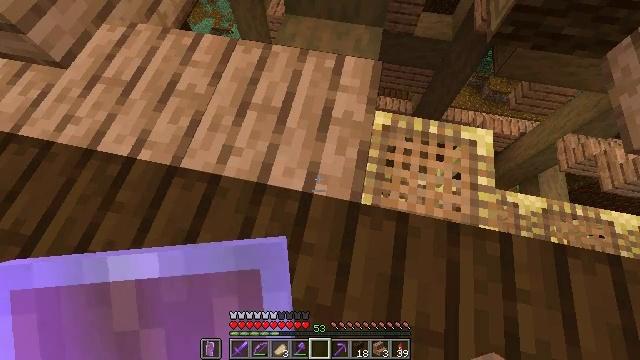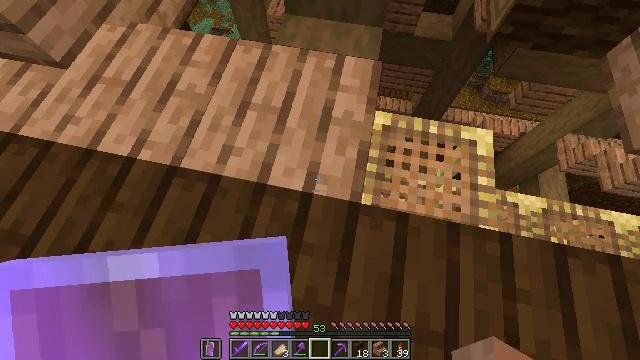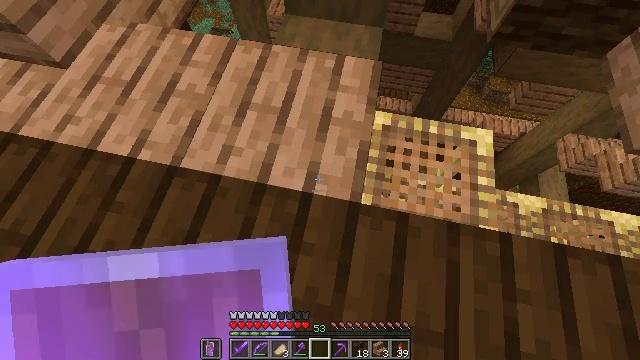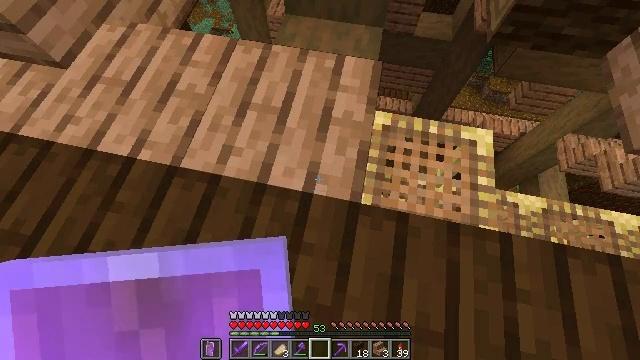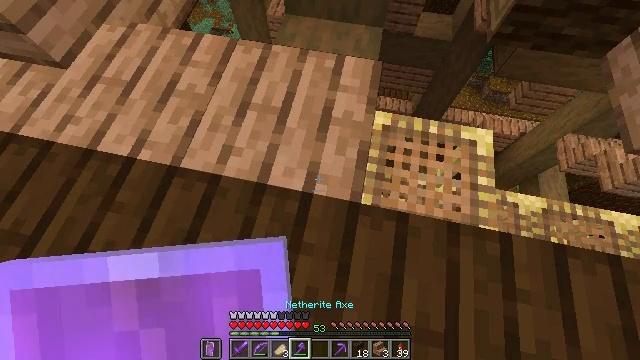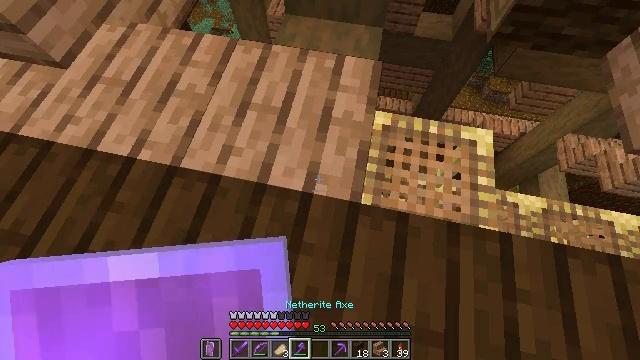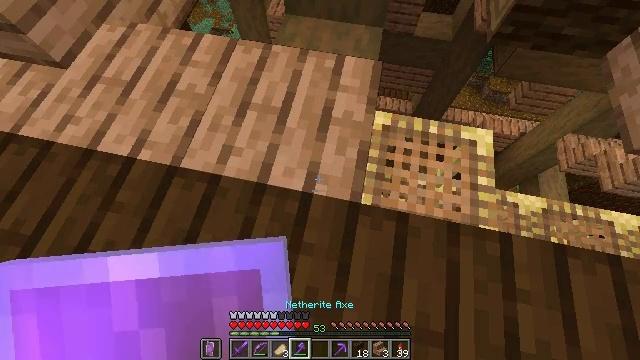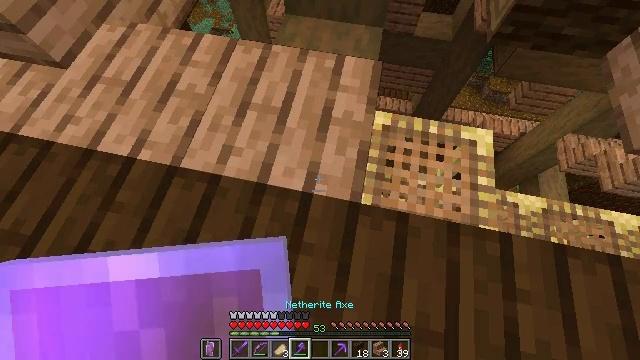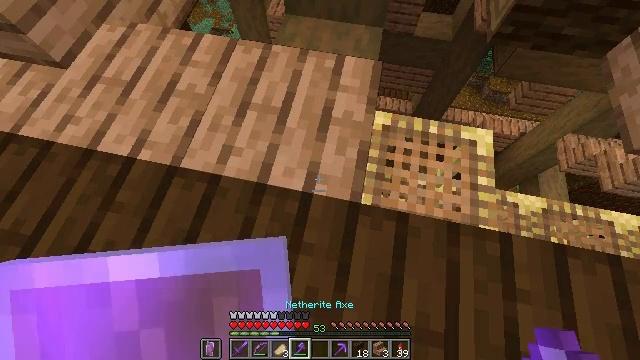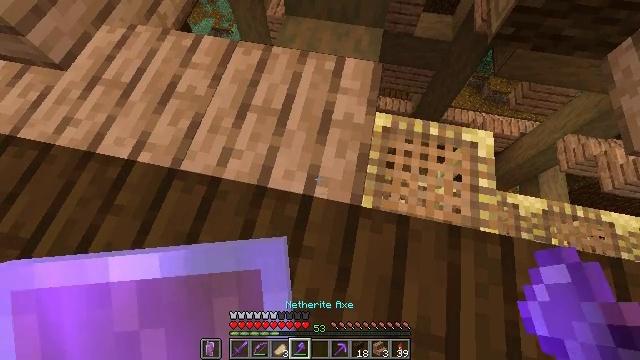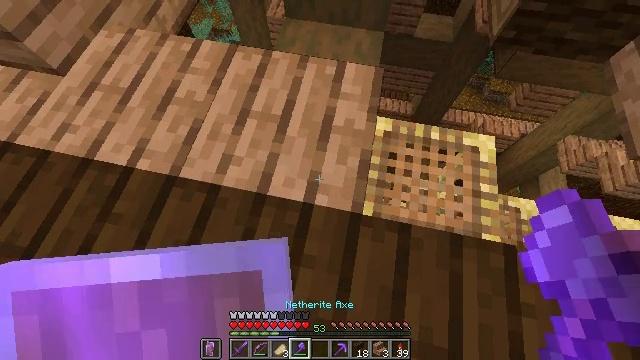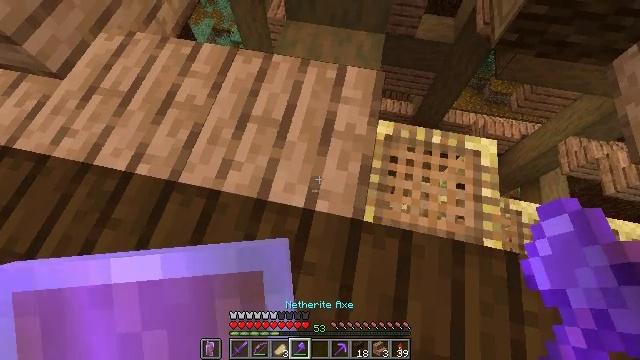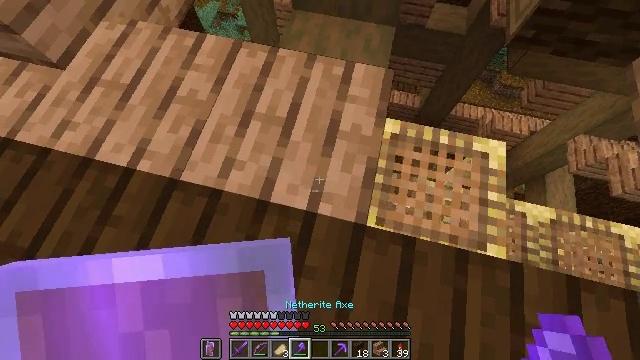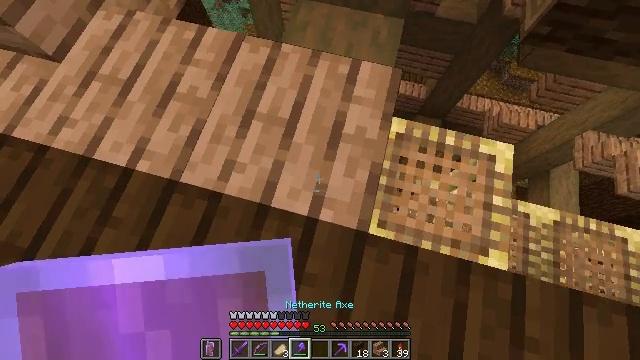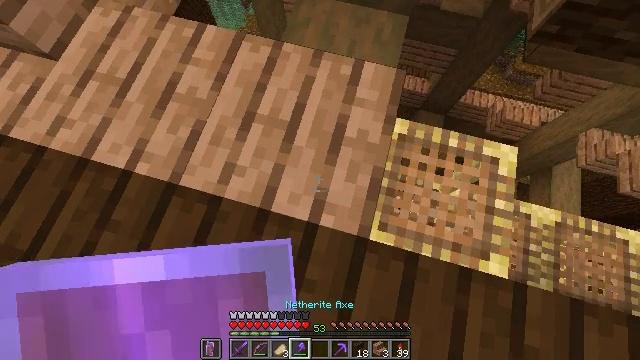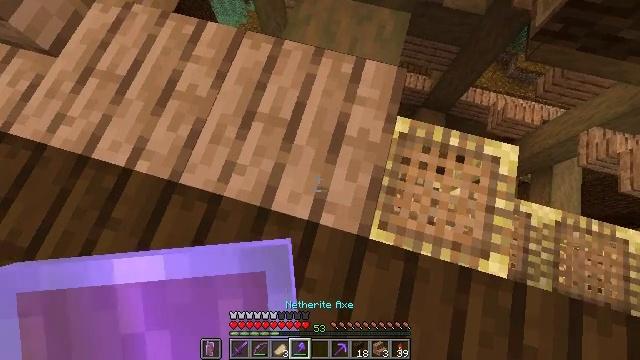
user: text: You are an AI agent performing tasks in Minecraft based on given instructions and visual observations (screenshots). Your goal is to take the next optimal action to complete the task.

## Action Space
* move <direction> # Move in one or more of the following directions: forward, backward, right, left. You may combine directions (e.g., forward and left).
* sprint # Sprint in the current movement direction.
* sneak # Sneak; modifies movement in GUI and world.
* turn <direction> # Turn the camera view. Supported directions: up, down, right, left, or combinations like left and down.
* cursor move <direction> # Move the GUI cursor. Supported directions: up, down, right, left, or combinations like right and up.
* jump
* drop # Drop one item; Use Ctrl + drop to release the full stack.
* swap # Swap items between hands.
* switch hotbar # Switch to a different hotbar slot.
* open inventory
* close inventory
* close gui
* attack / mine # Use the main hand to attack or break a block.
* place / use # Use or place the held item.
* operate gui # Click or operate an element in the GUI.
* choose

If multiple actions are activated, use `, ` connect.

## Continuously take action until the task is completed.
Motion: motion action
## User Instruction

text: Collect the jungle slab by destroying it.
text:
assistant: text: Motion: sneak
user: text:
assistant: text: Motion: sneak
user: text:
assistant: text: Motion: sneak
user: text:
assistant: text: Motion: sneak
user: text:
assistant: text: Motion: sneak
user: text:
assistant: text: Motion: sneak
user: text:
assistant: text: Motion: sneak
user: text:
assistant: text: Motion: sneak
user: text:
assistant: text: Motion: move forward, sneak
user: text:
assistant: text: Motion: move forward, sneak
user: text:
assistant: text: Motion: move forward, sneak
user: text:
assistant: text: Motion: move forward, sneak, turn left and down
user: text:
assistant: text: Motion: move forward, sneak, turn left and down
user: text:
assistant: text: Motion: move forward, sneak, turn down
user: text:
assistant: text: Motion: sneak
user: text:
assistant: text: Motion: sneak
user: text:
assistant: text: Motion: sneak
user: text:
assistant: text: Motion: sneak
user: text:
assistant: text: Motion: sneak
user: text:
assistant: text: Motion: sneak
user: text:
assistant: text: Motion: sneak
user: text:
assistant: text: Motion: sneak
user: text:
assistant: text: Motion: sneak
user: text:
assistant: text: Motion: sneak
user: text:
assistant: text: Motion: sneak
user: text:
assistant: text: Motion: sneak
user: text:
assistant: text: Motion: sneak
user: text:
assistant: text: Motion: sneak
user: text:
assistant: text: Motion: sneak
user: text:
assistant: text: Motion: sneak